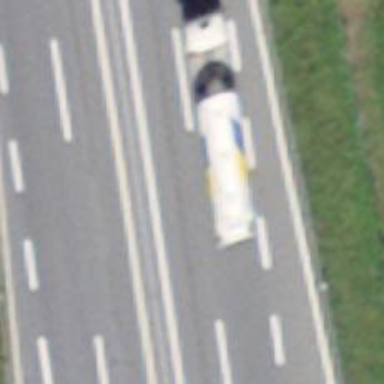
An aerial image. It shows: Asphalt trunk motorway.